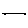
Label: line